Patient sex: M
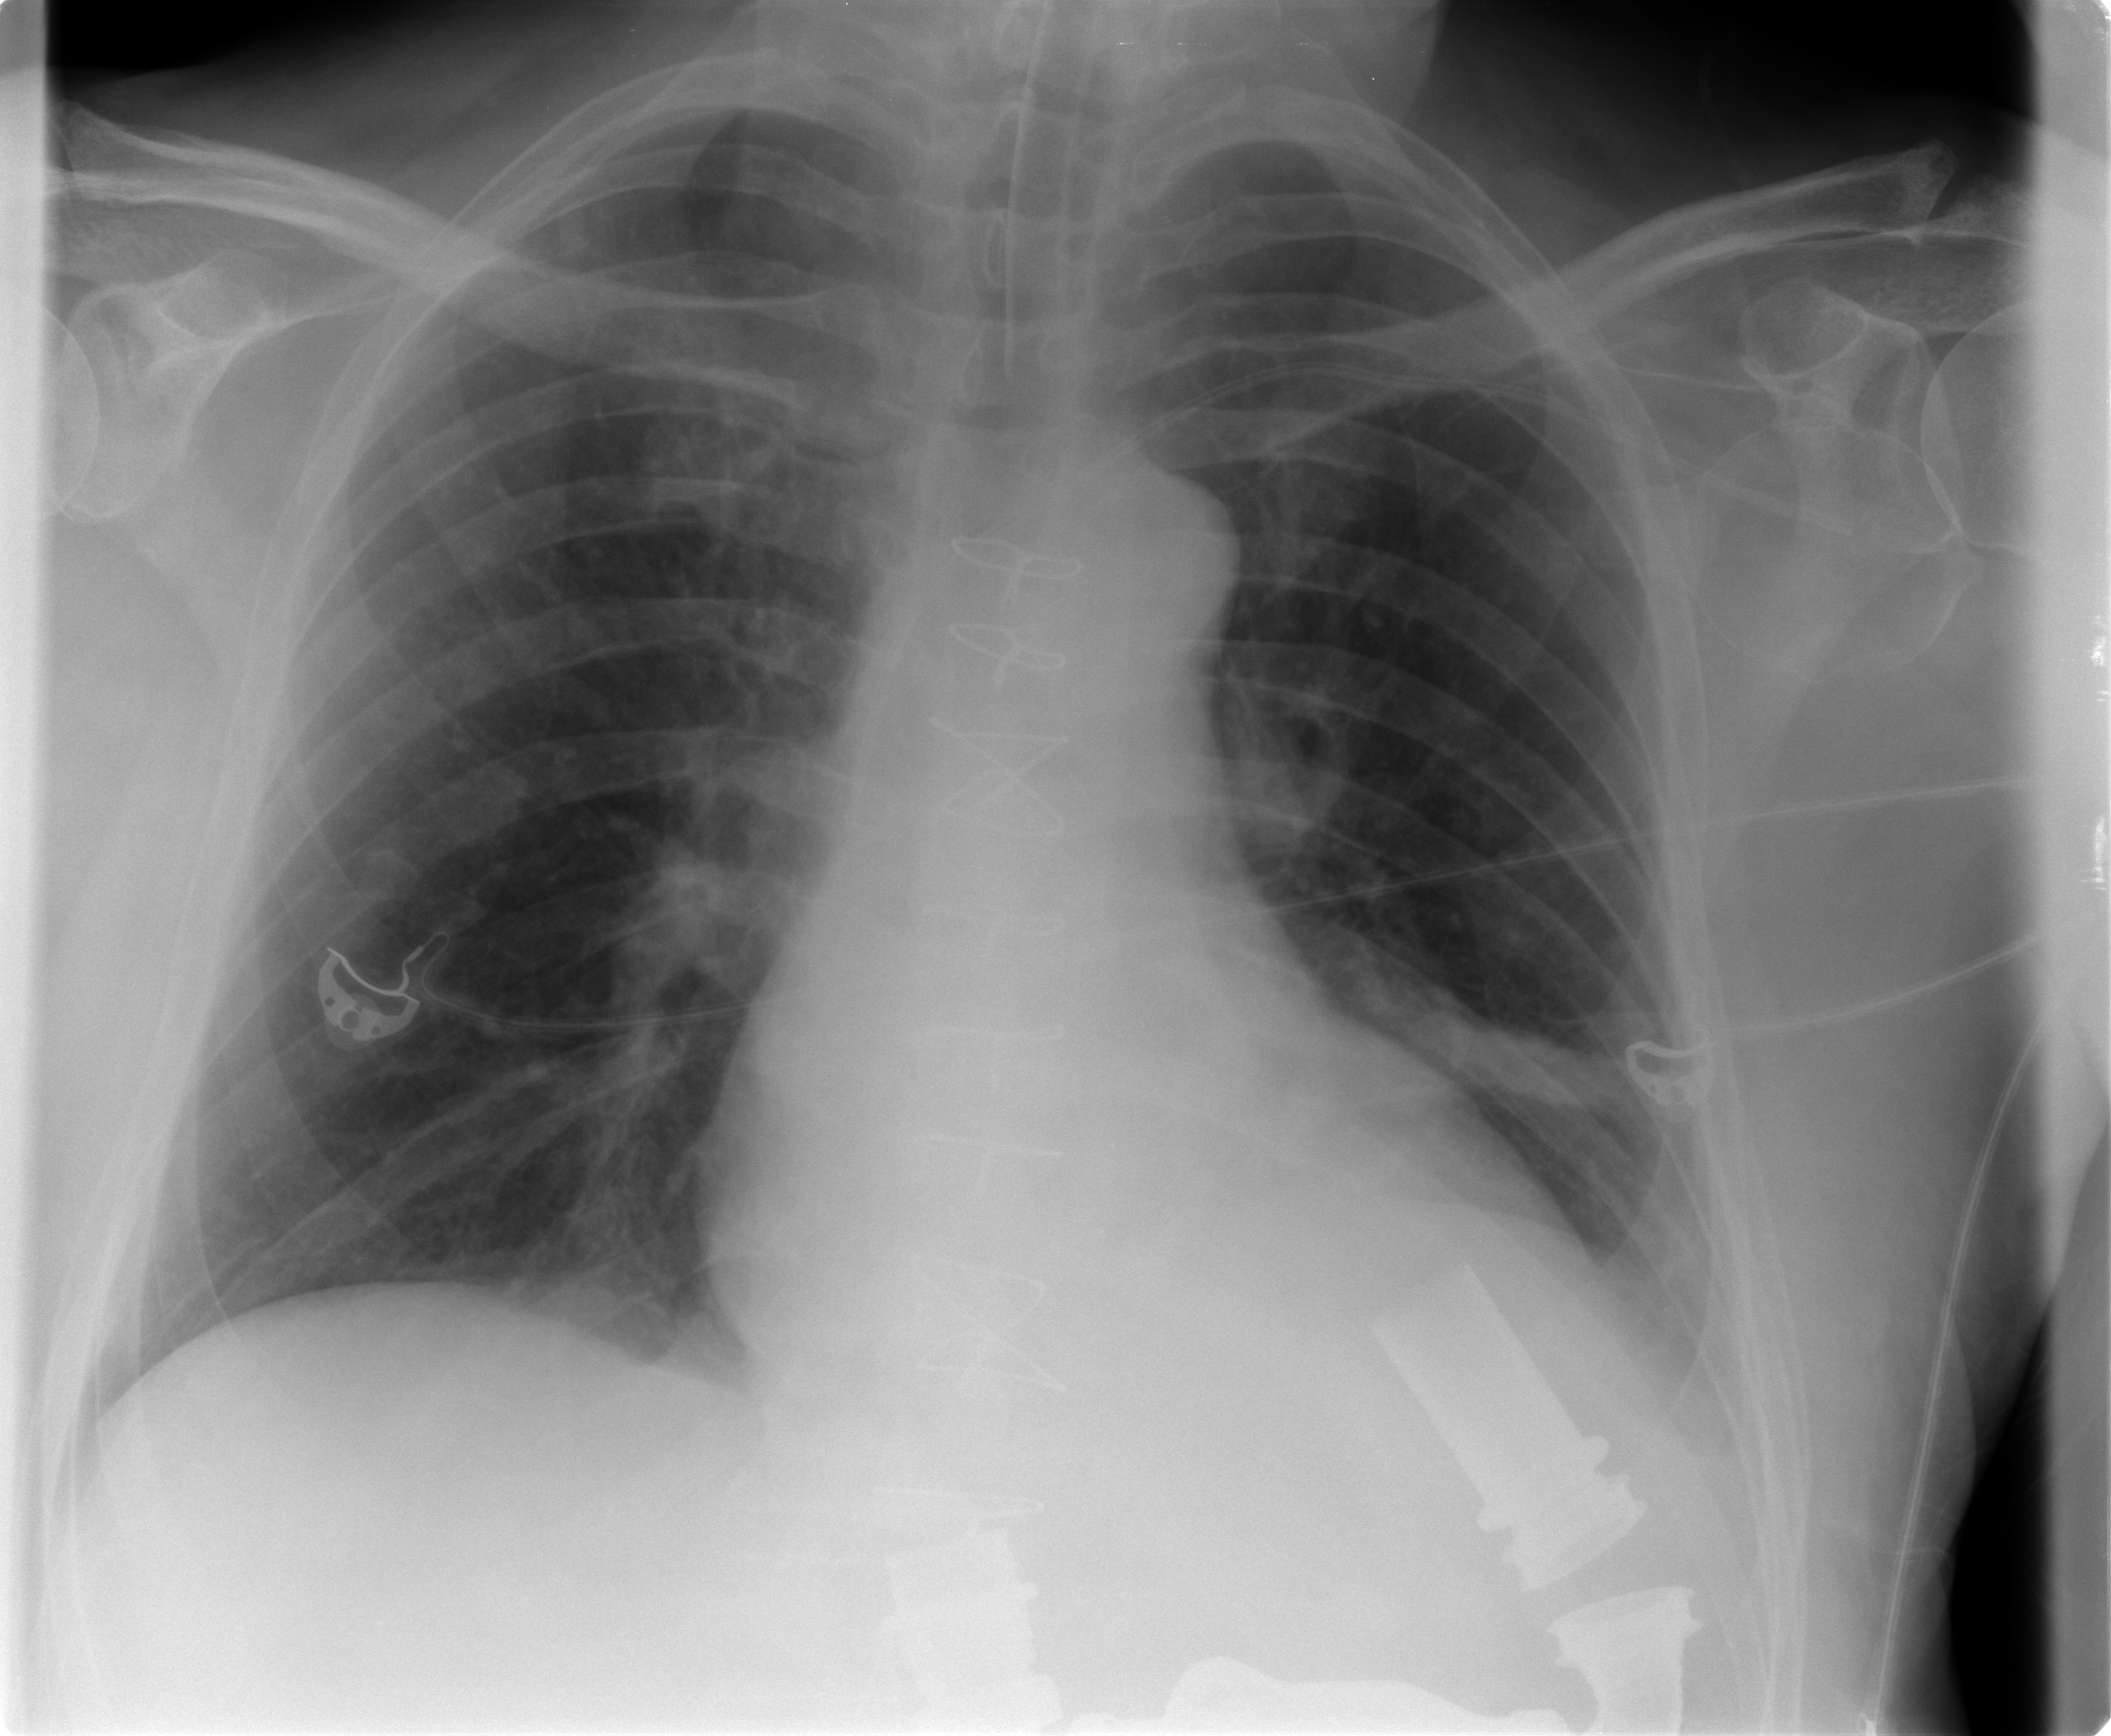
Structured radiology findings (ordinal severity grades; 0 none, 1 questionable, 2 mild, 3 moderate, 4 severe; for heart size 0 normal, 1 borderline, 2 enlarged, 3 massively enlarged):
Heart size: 2
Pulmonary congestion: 2
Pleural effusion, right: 0
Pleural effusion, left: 1
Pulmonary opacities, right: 0
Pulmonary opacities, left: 0
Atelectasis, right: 1
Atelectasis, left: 2